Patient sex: M
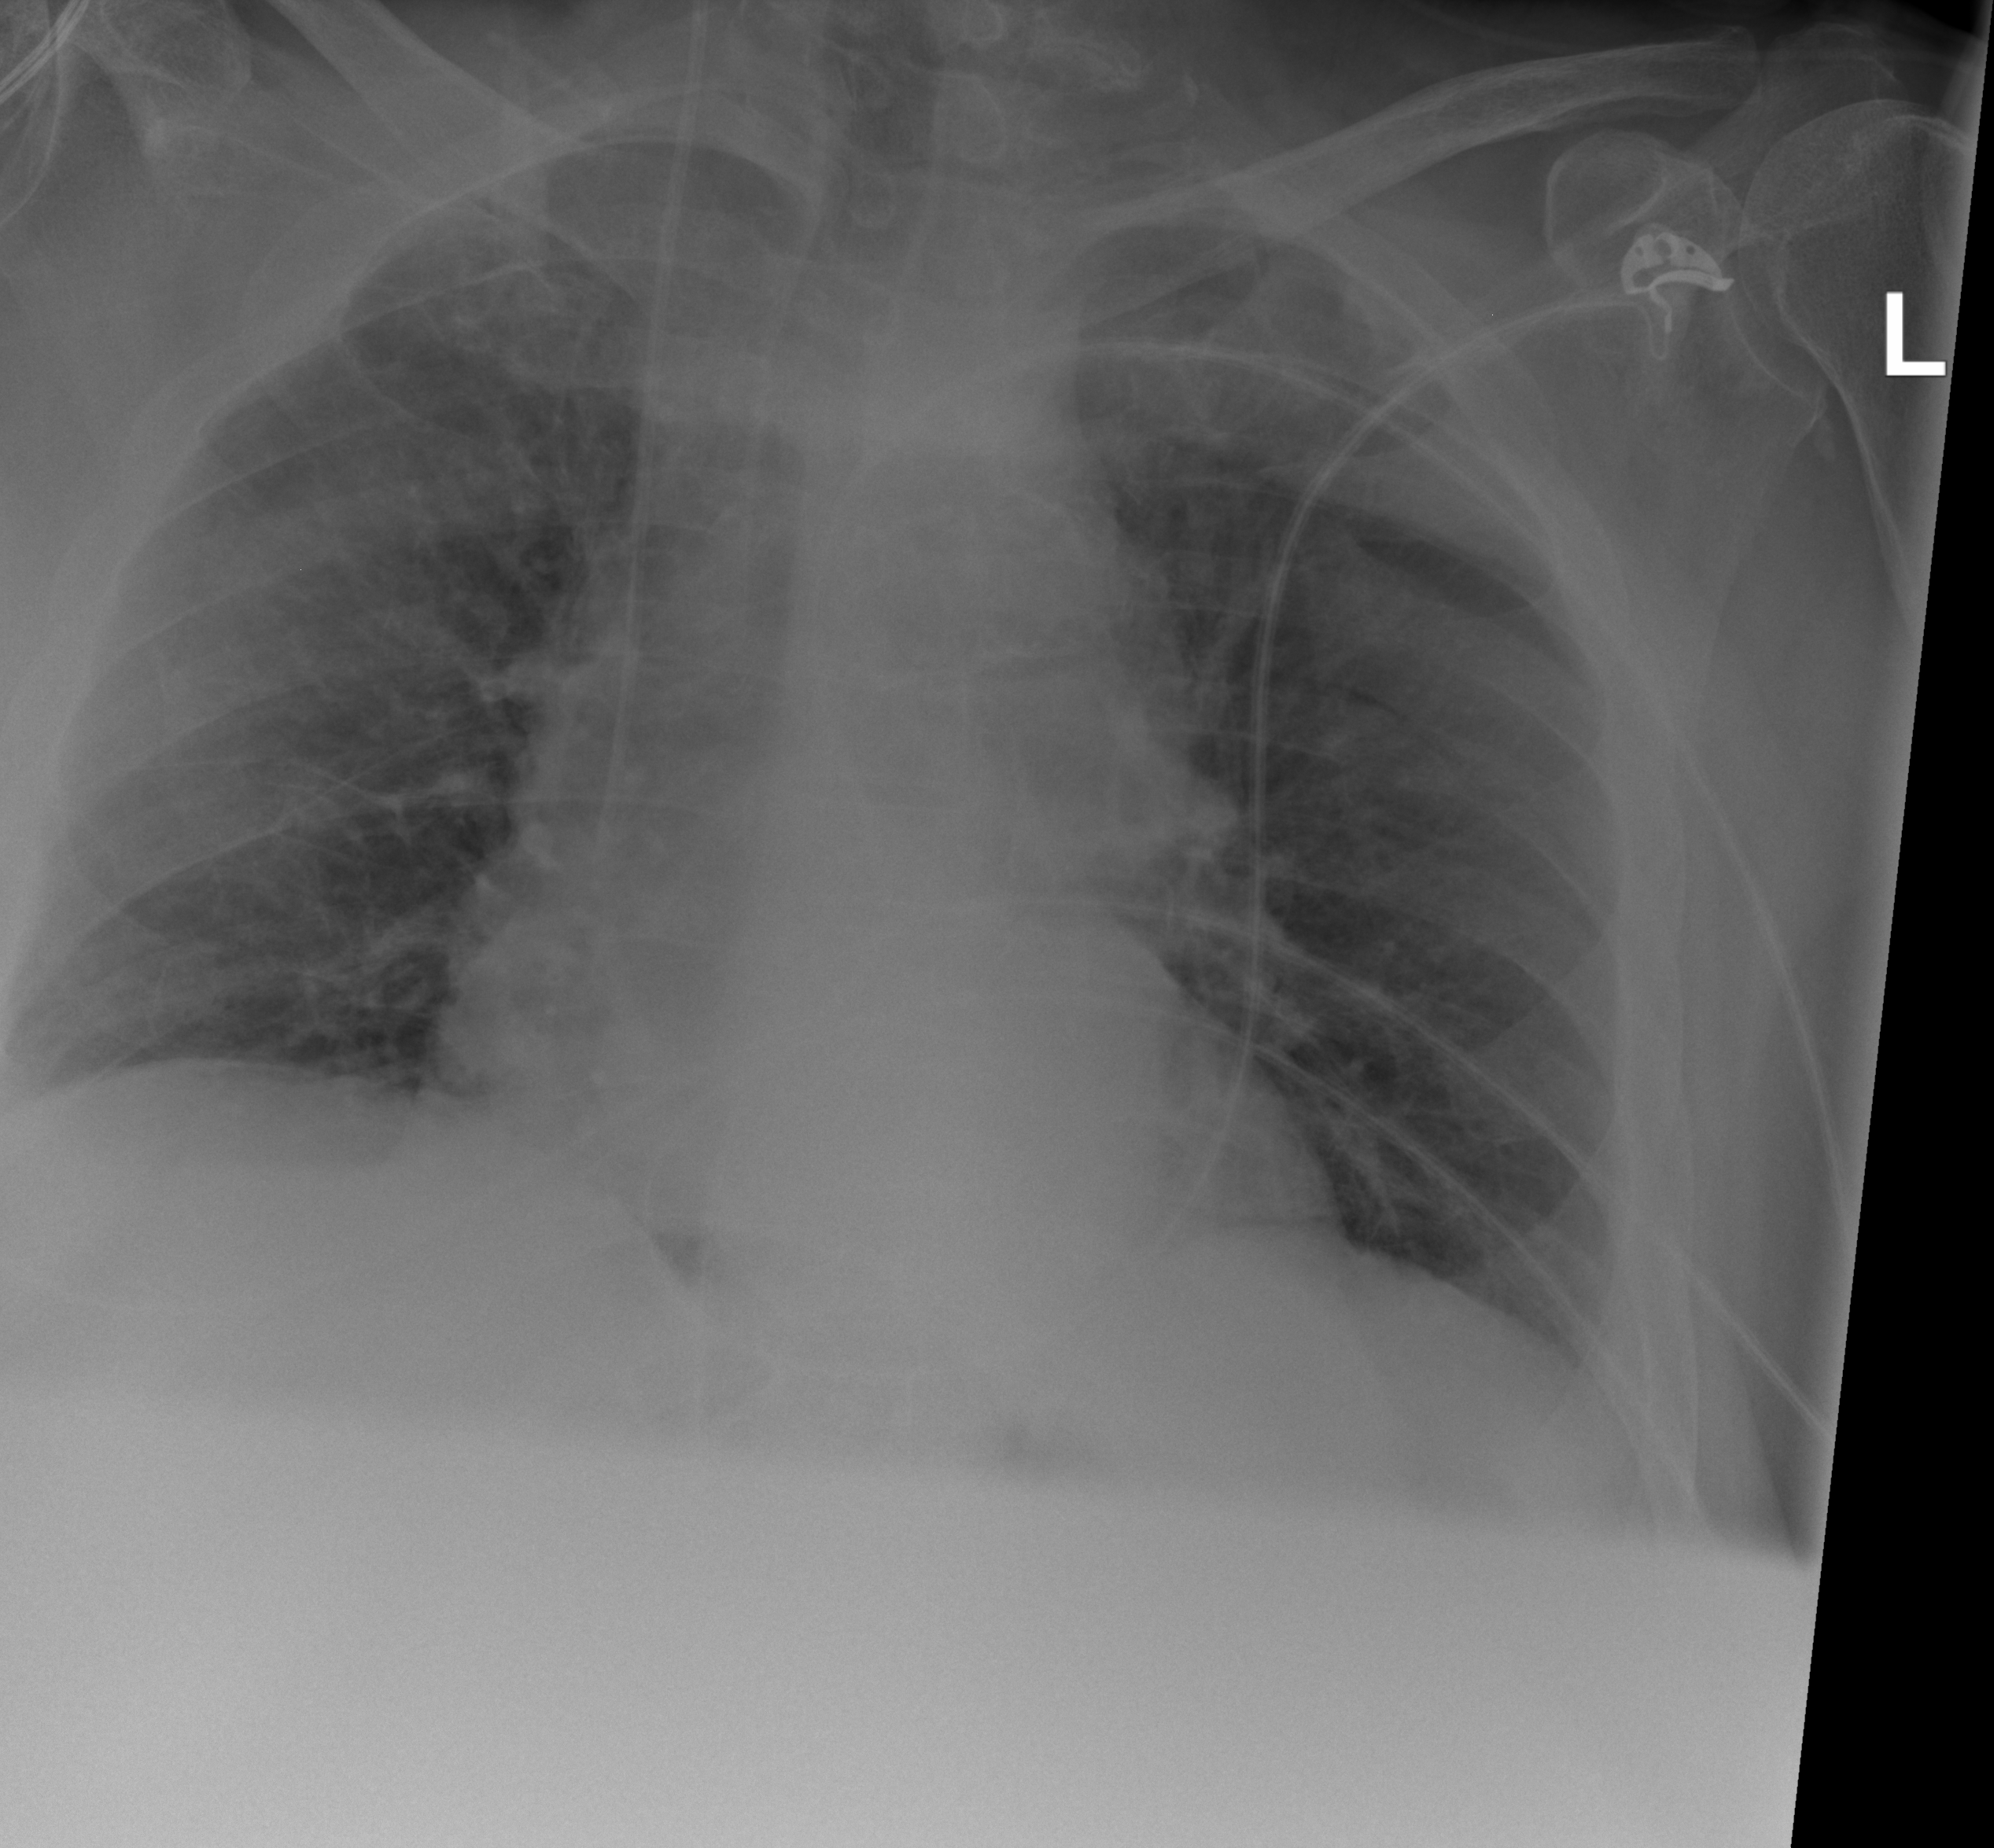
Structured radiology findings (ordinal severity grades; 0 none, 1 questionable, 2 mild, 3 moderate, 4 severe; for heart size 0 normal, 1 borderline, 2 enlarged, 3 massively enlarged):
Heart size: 1
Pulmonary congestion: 0
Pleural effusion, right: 0
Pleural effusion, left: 0
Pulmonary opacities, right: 0
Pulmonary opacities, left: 0
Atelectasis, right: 2
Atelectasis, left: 2